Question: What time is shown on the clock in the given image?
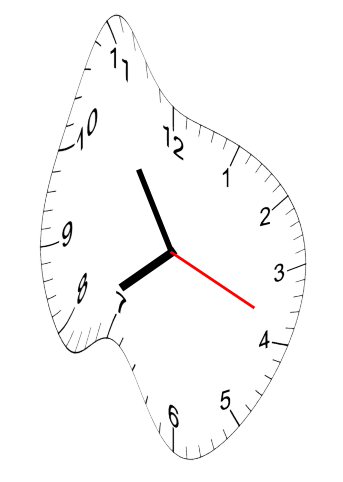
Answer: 07:54:19